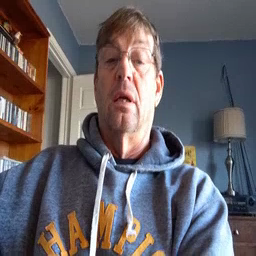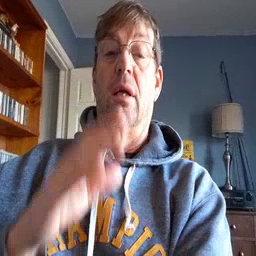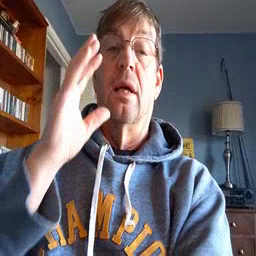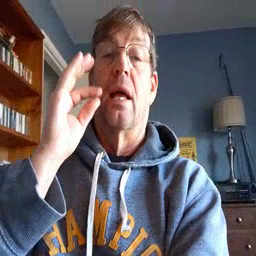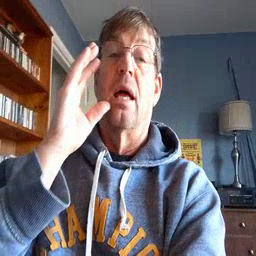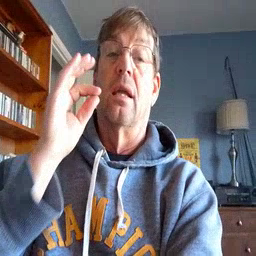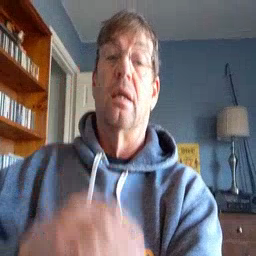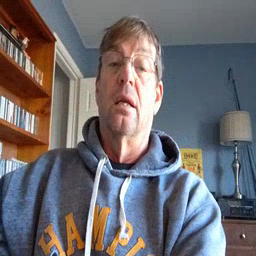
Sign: cat